Question: Here is the code: <URL>
# EDITED
Here is the new code: <URL>
I'm trying to remove the '#header' opacity when '#main' overlaps it.
Since I'm using an image that uses 'background-size' property, I can't just create another div inside '#main'.
Sample:

Is there a way to do it?
Thanks.
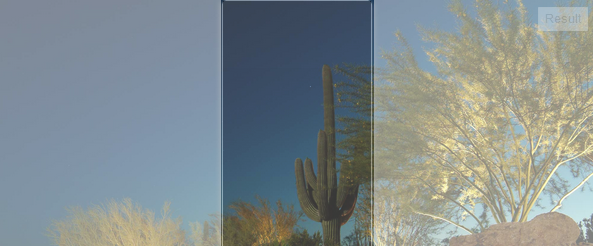
Answer: Opacity is inherited and cannot be simply removed.
'''
.notranscolor -> opacity: 0.5 * 1.0 = 0.5
'''
Solution:
Absolutly position contents.